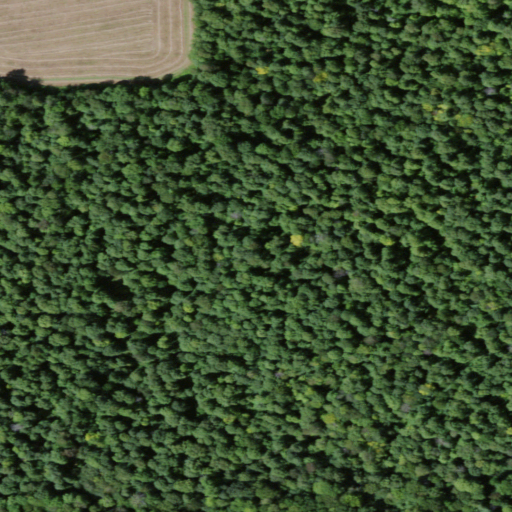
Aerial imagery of mountain in New York named Shumway Hill containing deciduous forest, shrub, and pasture